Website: walmart
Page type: receipt
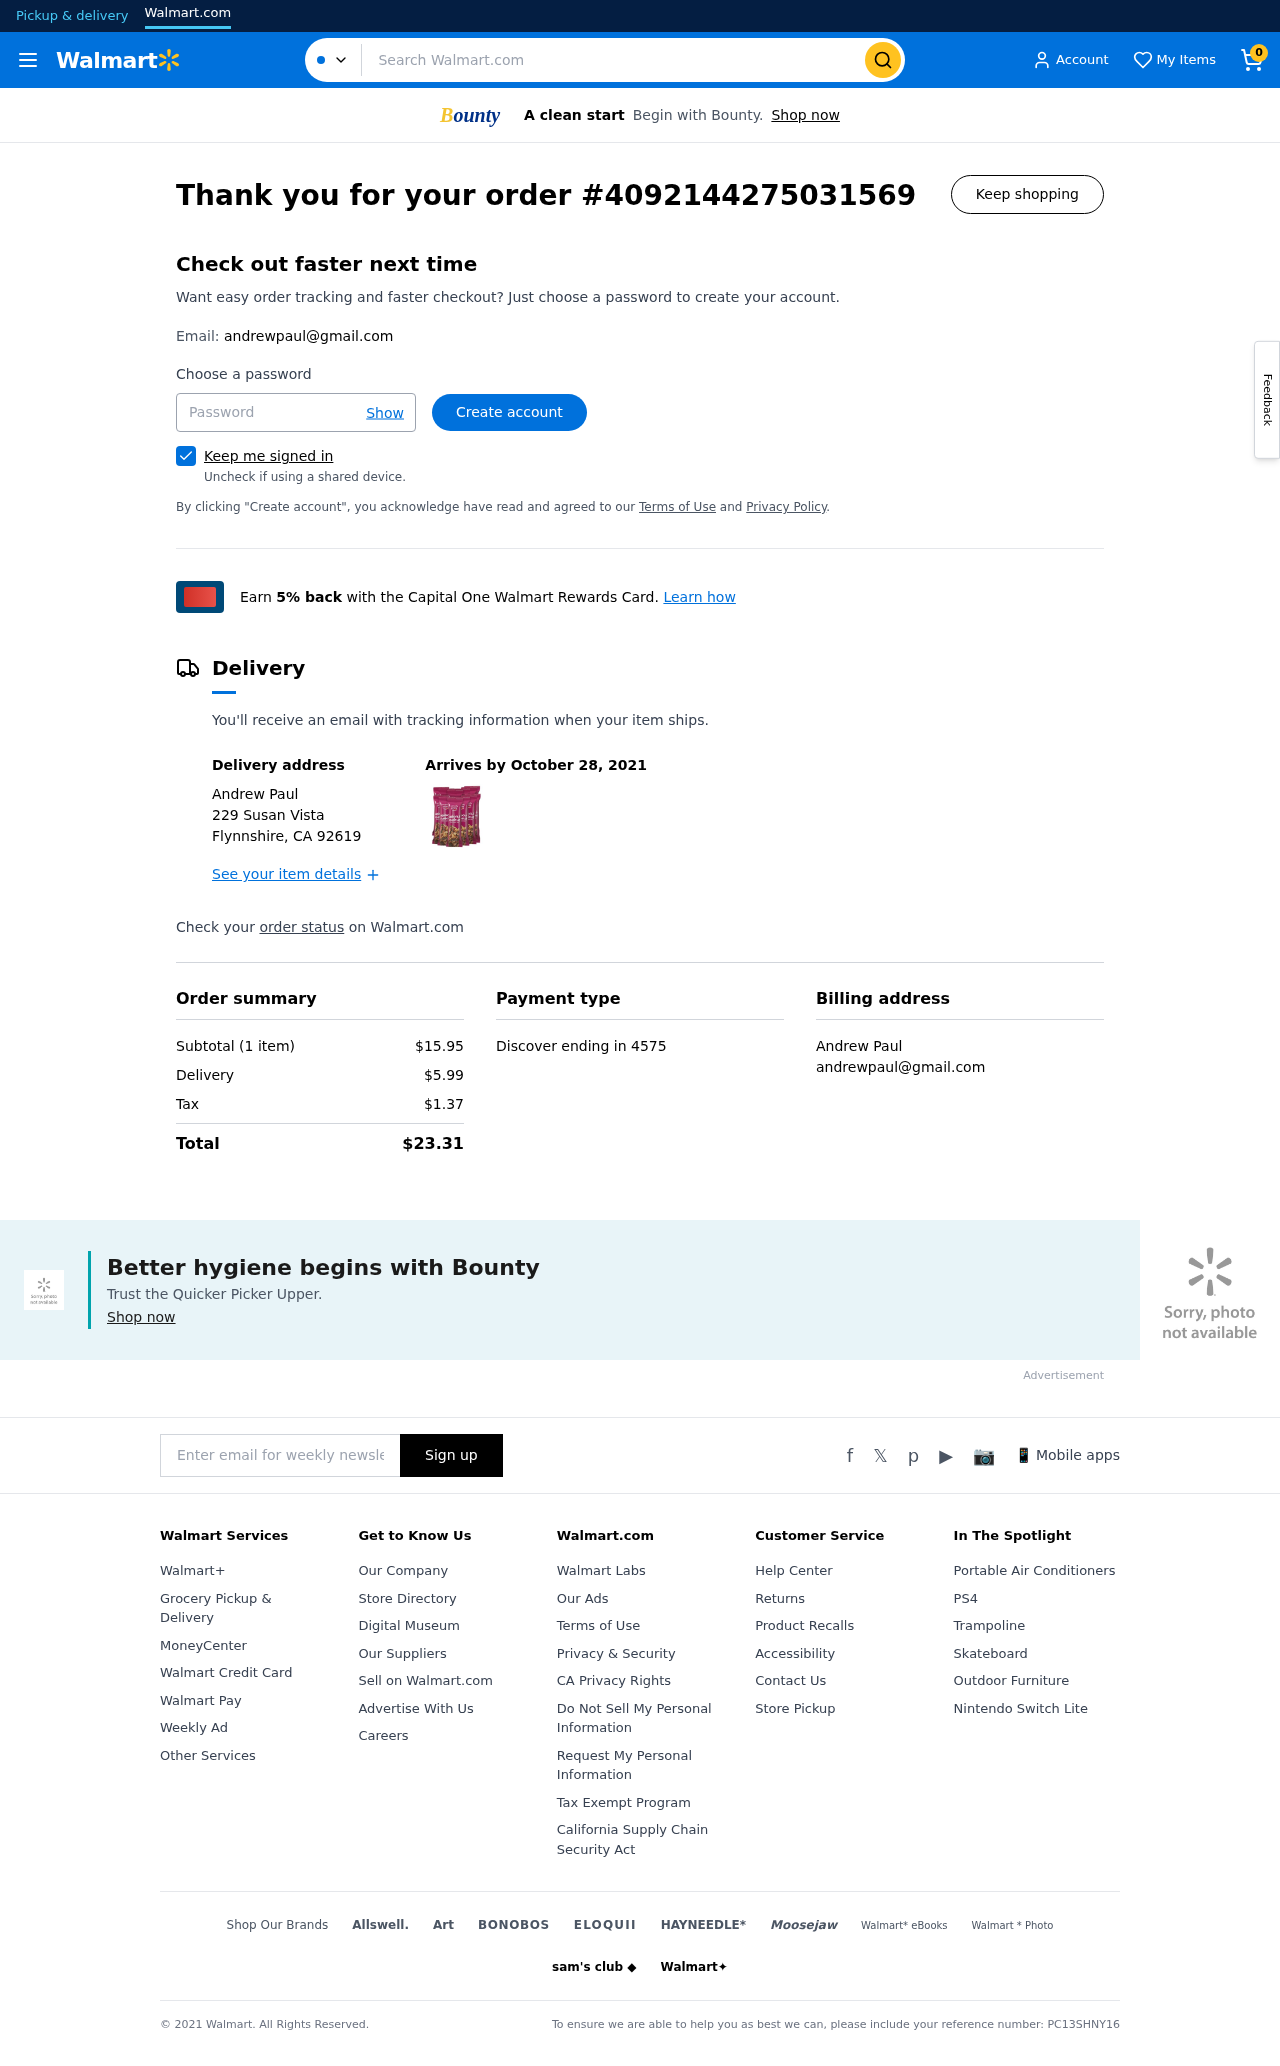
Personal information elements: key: PII_CARD_LAST4
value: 4575
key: PII_CARD_TYPE
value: Discover
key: PII_CITY_STATE_ZIP
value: Flynnshire, CA 92619
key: PII_EMAIL
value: andrewpaul@gmail.com
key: PII_EMAIL2
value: andrewpaul@gmail.com
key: PII_FULLNAME
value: Andrew Paul
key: PII_FULLNAME2
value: Andrew Paul
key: PII_STREET
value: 229 Susan Vista
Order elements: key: ORDER_NUM_ITEMS
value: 0
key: ORDER_ID
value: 4092144275031569
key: ORDER_DELIVERY_DATE
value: October 28, 2021
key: ORDER_NUM_ITEMS
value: Subtotal (1 item)
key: ORDER_SUBTOTAL
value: $15.95
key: ORDER_SHIPPING_COST
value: $5.99
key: ORDER_TAX
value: $1.37
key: ORDER_TOTAL
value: $23.31
Search elements: key: HEADER_SEARCH
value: Search Walmart.com